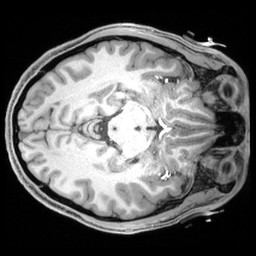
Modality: T1w
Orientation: axial
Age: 21
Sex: male
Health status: healthy
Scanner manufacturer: siemens
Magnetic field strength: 3 T
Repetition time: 2.4 s
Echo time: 0.00194 s